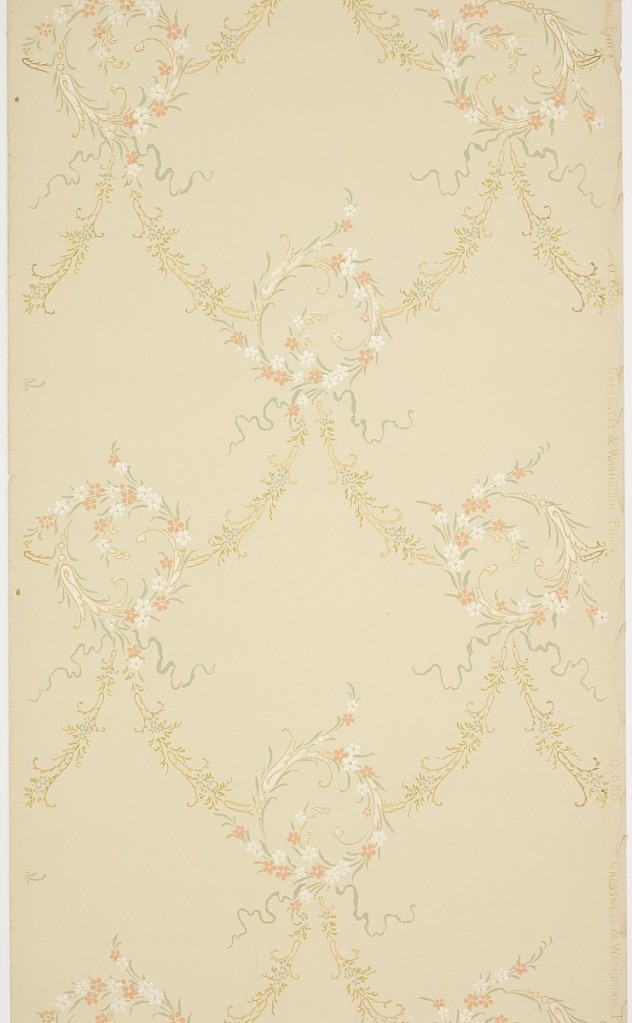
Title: Sidewall
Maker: Cresswell & Washburn Ltd, Philadelphia, Pennsylvania, 1880 - 1900
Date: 1905–1915
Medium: Machine-printed paper, liquid mica
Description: On light gray and tan vertical striped ground; staggered bouquets in gold scrolls and white and tan bouquets, rinceaux linking them all.